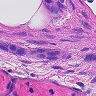
Metastatic tissue present: yes